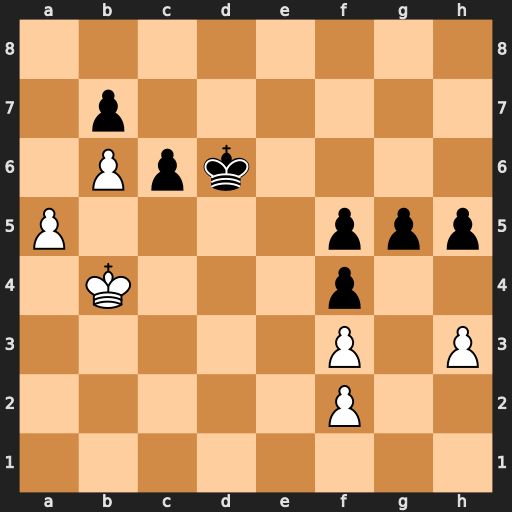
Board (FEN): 8/1p6/1Ppk4/P4ppp/1K3p2/5P1P/5P2/8
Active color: w
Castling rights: -
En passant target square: -
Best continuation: a6 bxa6 Ka5